Interaction volume radius: 5 \u00c5
Interaction volume height: 10 \u00c5
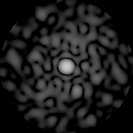
Disorder parameter: 0.7821